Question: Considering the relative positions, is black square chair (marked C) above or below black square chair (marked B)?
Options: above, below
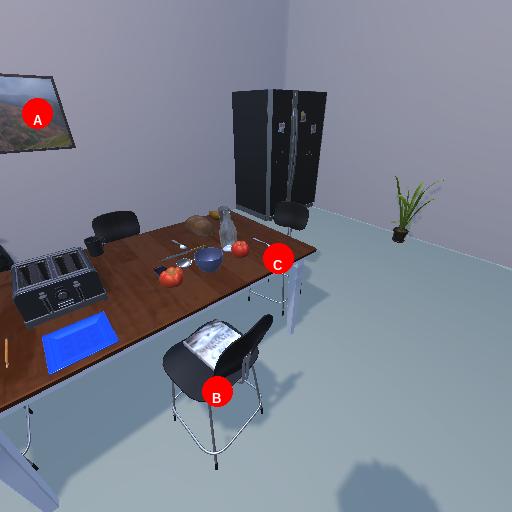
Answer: above